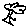
Label: tree